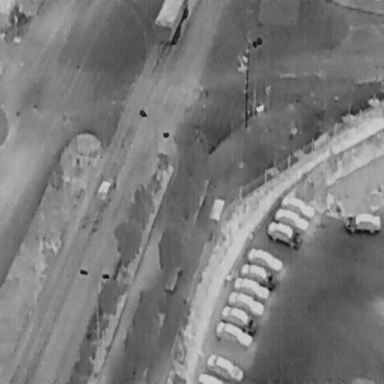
There is an OtherVehicle in the infrared image.